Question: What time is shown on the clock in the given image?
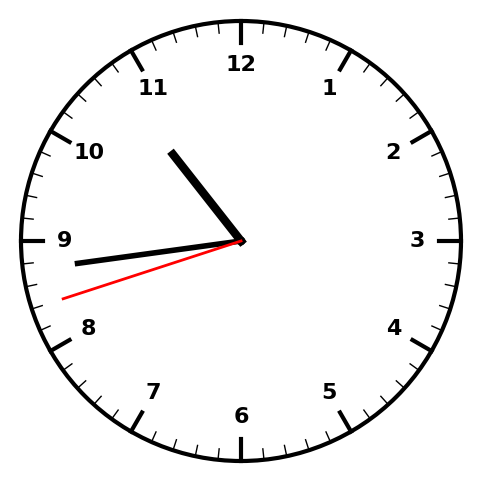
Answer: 10:43:42